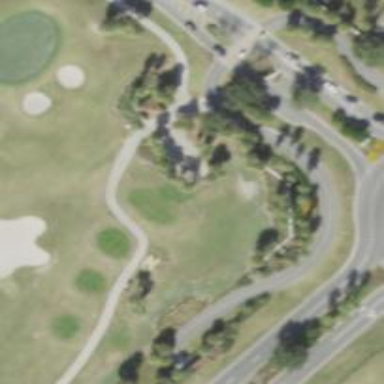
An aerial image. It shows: Path for golf carts.